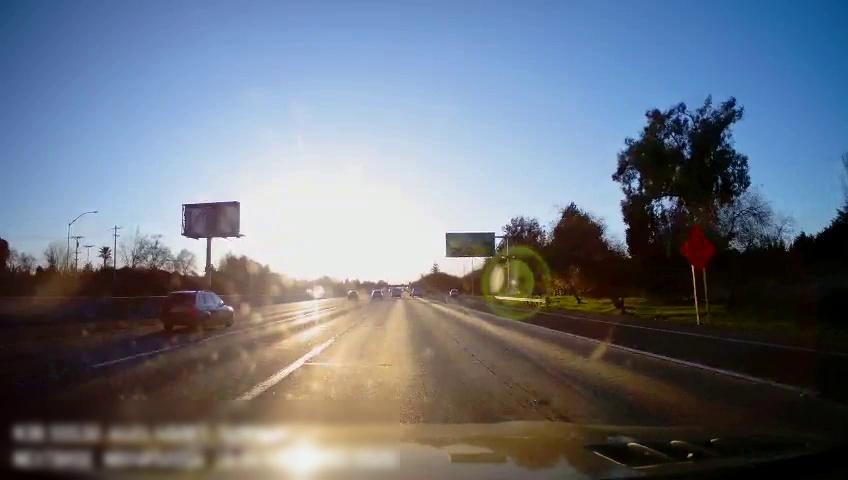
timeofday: Day
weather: Sunny
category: Drivable Space
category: Vehicles | Truck
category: Vehicles | SUV
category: Vehicles | SUV
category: Vehicles | SUV
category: Vehicles | SUV
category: Vehicles | Car
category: Lanes | Alternate Lane
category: Lanes | Alternate Lane
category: Lanes | Current Lane
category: Lanes | Alternate Lane
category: Lanes | Alternate Lane
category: Traffic | Signs
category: Traffic | Signs
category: Traffic | Signs